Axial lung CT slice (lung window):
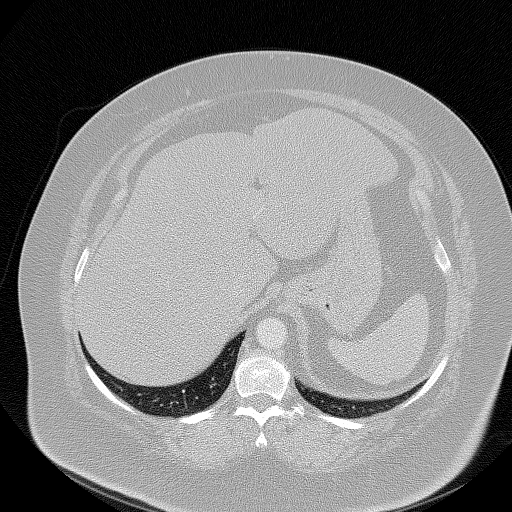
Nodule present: no